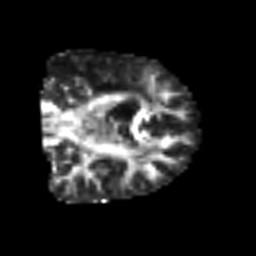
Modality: FA
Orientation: coronal
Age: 43
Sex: male
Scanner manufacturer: siemens
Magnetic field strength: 3 T
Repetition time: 6.1 s
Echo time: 0.101 s